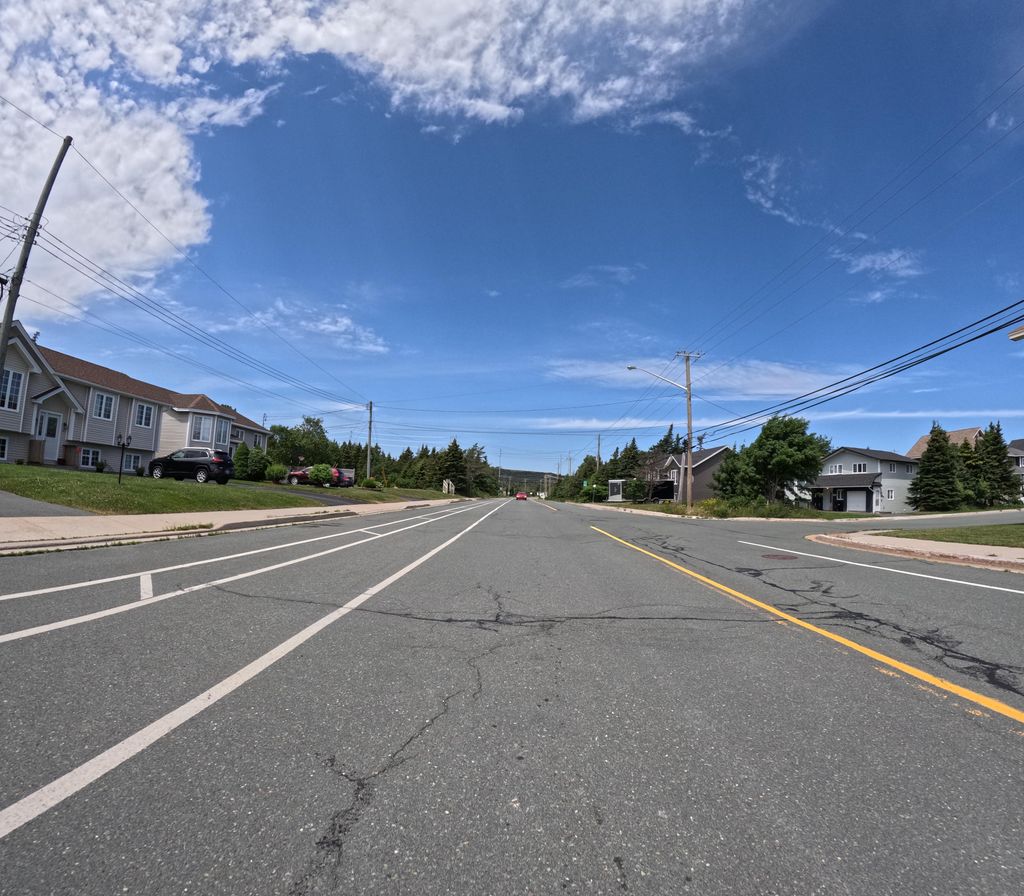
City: st_johns